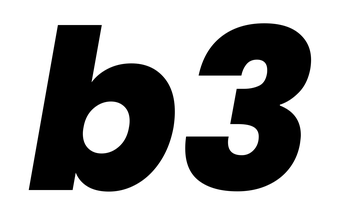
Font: Poppins-ExtraBoldItalic